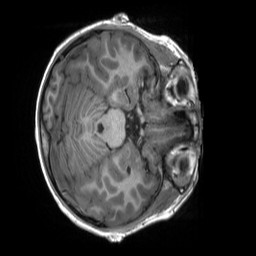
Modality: T1w
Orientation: axial
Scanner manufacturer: siemens
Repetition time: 2.3 s
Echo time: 0.00229 s